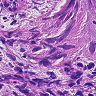
Metastatic tissue present: yes